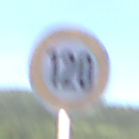
Verkehrszeichen: Geschwindigkeit120
Umgebung: Outdoor, RoadRail
Tageszeit: MorningAfternoon
Wetter: PartlyCloudy
Licht: Natural
Jahreszeit: NotSpecified
Kontrast: HighContrast